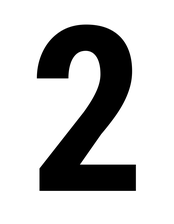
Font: Roboto_Condensed_Bold